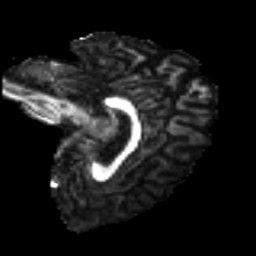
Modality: FA
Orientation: sagittal
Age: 24
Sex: male
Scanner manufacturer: ge
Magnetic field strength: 3 T
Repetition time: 7.8 s
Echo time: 0.0606 s